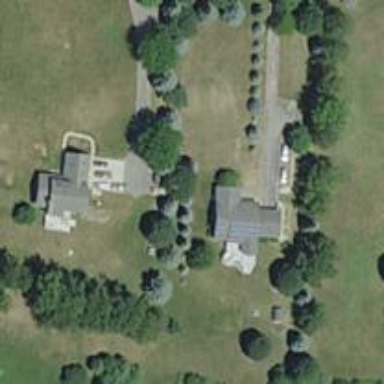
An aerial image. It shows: Driveway.